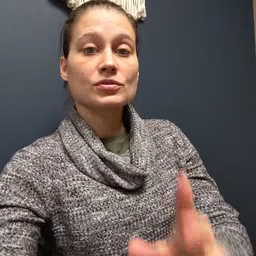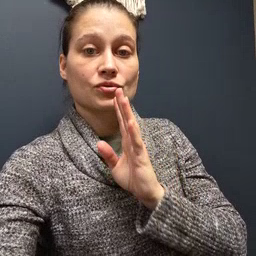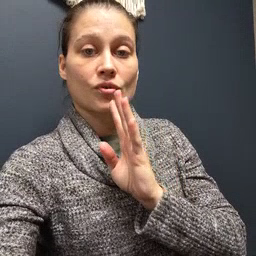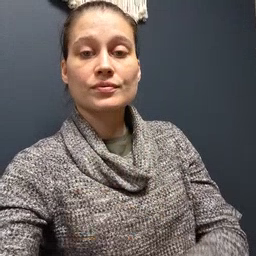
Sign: talk